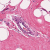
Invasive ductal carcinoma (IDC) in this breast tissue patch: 0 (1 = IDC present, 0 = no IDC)